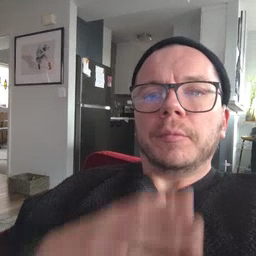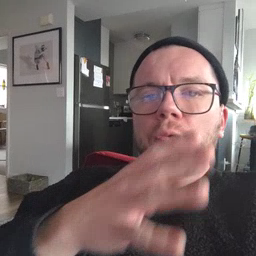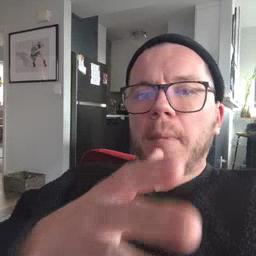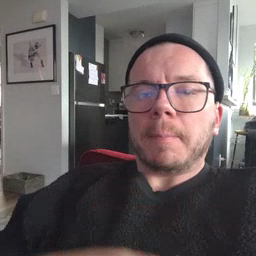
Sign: grandma